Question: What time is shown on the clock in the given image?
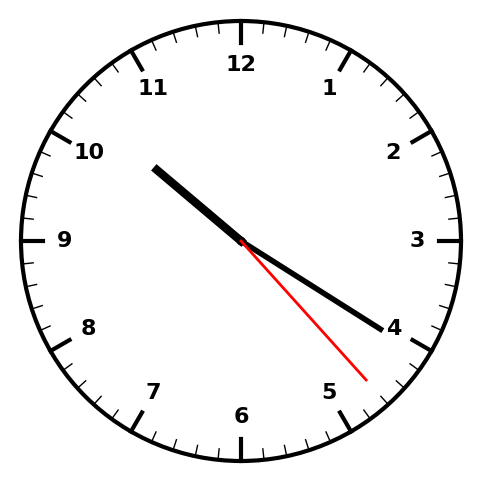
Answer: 10:20:23